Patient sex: M
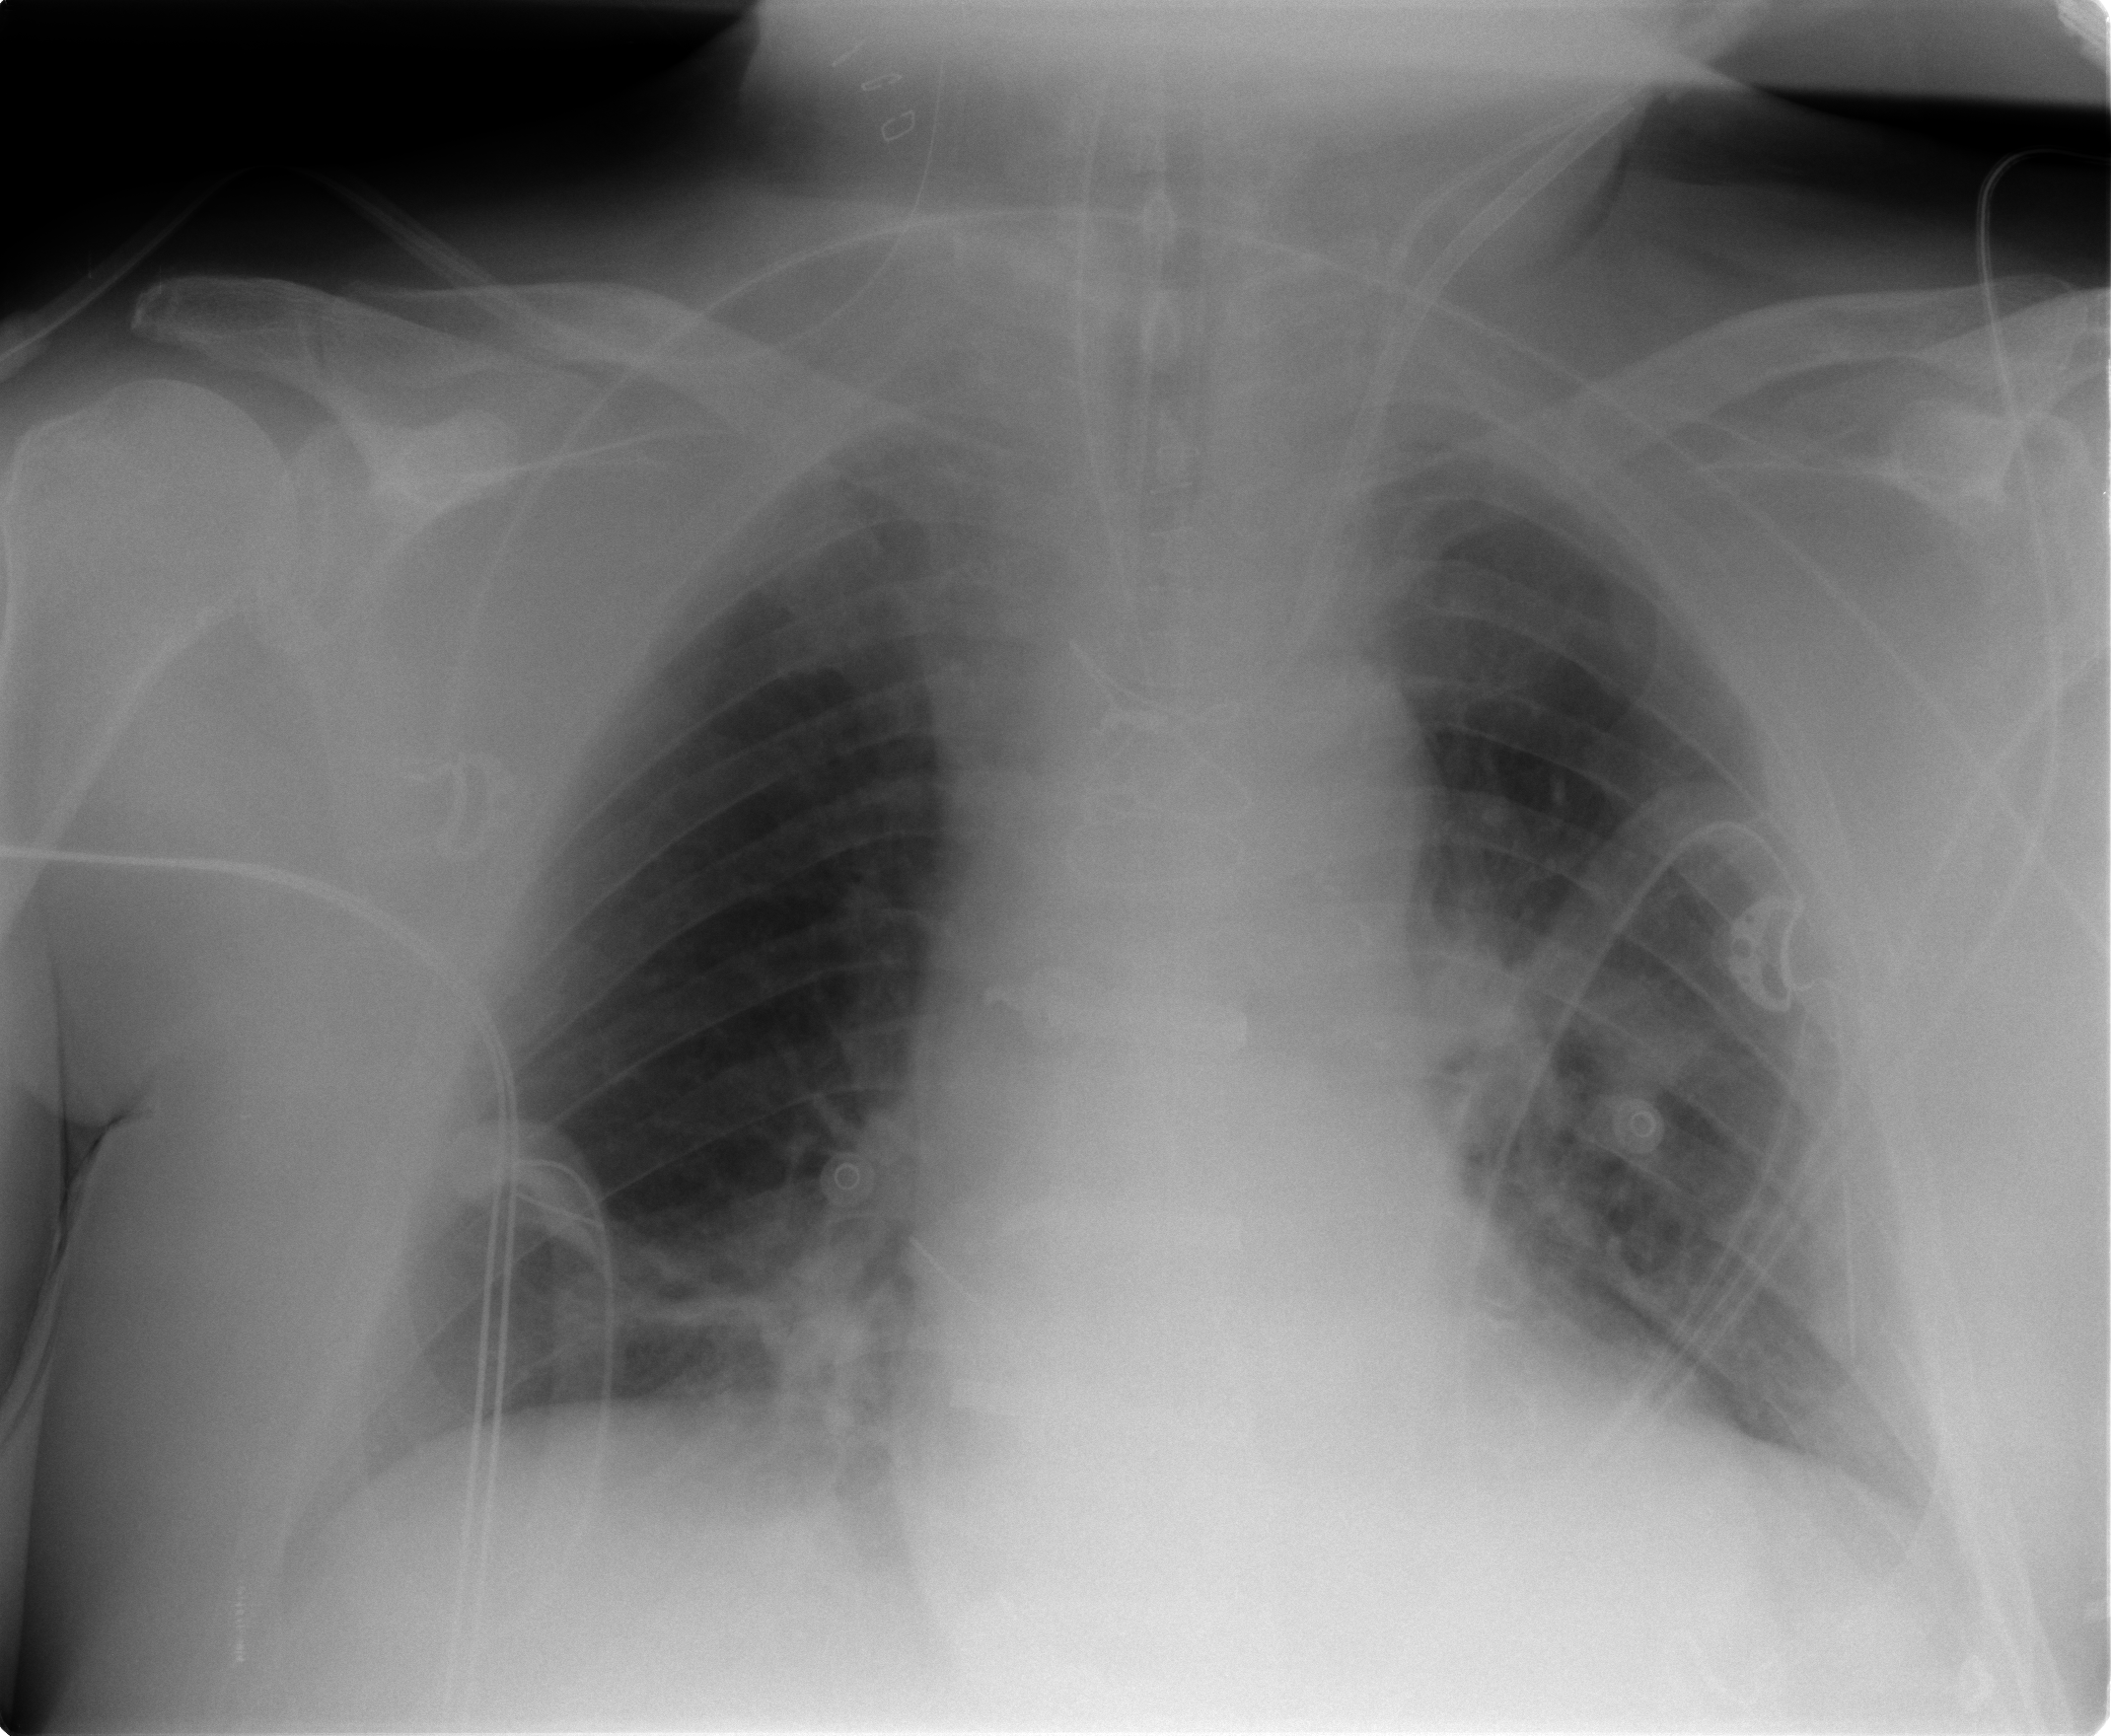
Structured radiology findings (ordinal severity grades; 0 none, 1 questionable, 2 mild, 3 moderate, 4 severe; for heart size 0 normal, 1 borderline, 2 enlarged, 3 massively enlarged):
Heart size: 1
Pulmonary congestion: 0
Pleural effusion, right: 1
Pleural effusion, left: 1
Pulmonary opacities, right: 0
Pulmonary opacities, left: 0
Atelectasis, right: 2
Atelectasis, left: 2